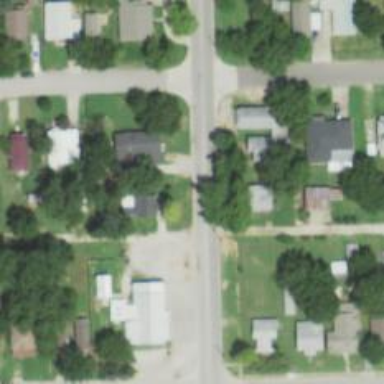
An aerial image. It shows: Alley classified as service road.